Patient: sex M, age 45
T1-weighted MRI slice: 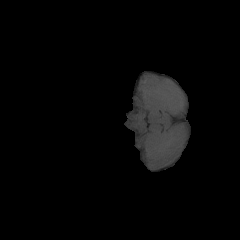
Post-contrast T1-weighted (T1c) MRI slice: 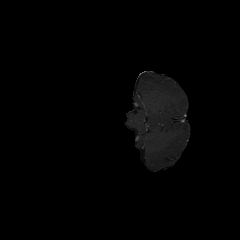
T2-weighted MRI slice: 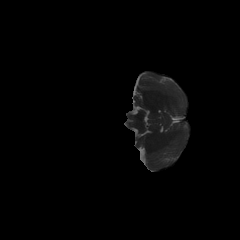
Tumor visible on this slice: no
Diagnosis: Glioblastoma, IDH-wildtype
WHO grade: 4